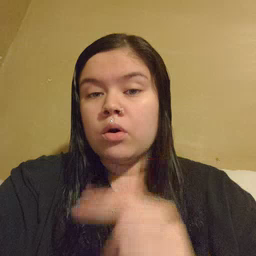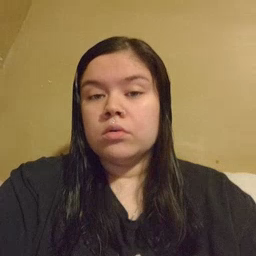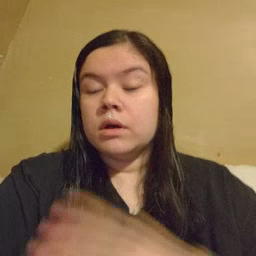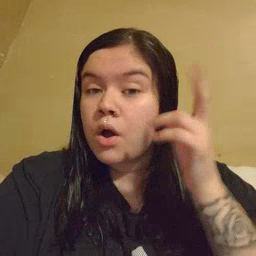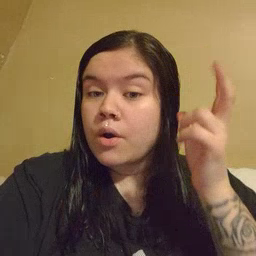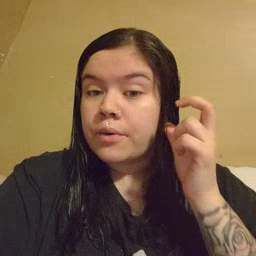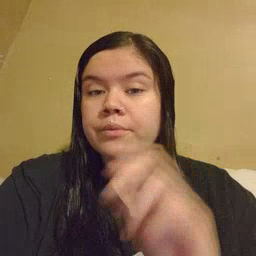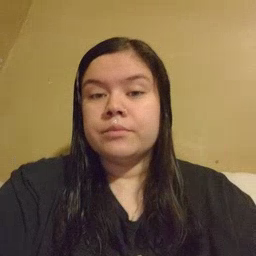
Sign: hear